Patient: sex M, age 60
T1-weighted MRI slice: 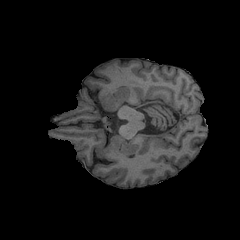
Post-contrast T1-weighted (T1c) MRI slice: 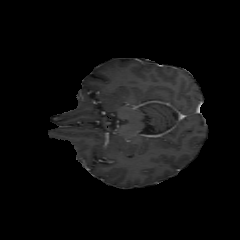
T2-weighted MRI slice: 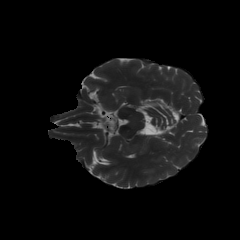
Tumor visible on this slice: no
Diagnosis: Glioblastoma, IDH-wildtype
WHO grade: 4